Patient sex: M
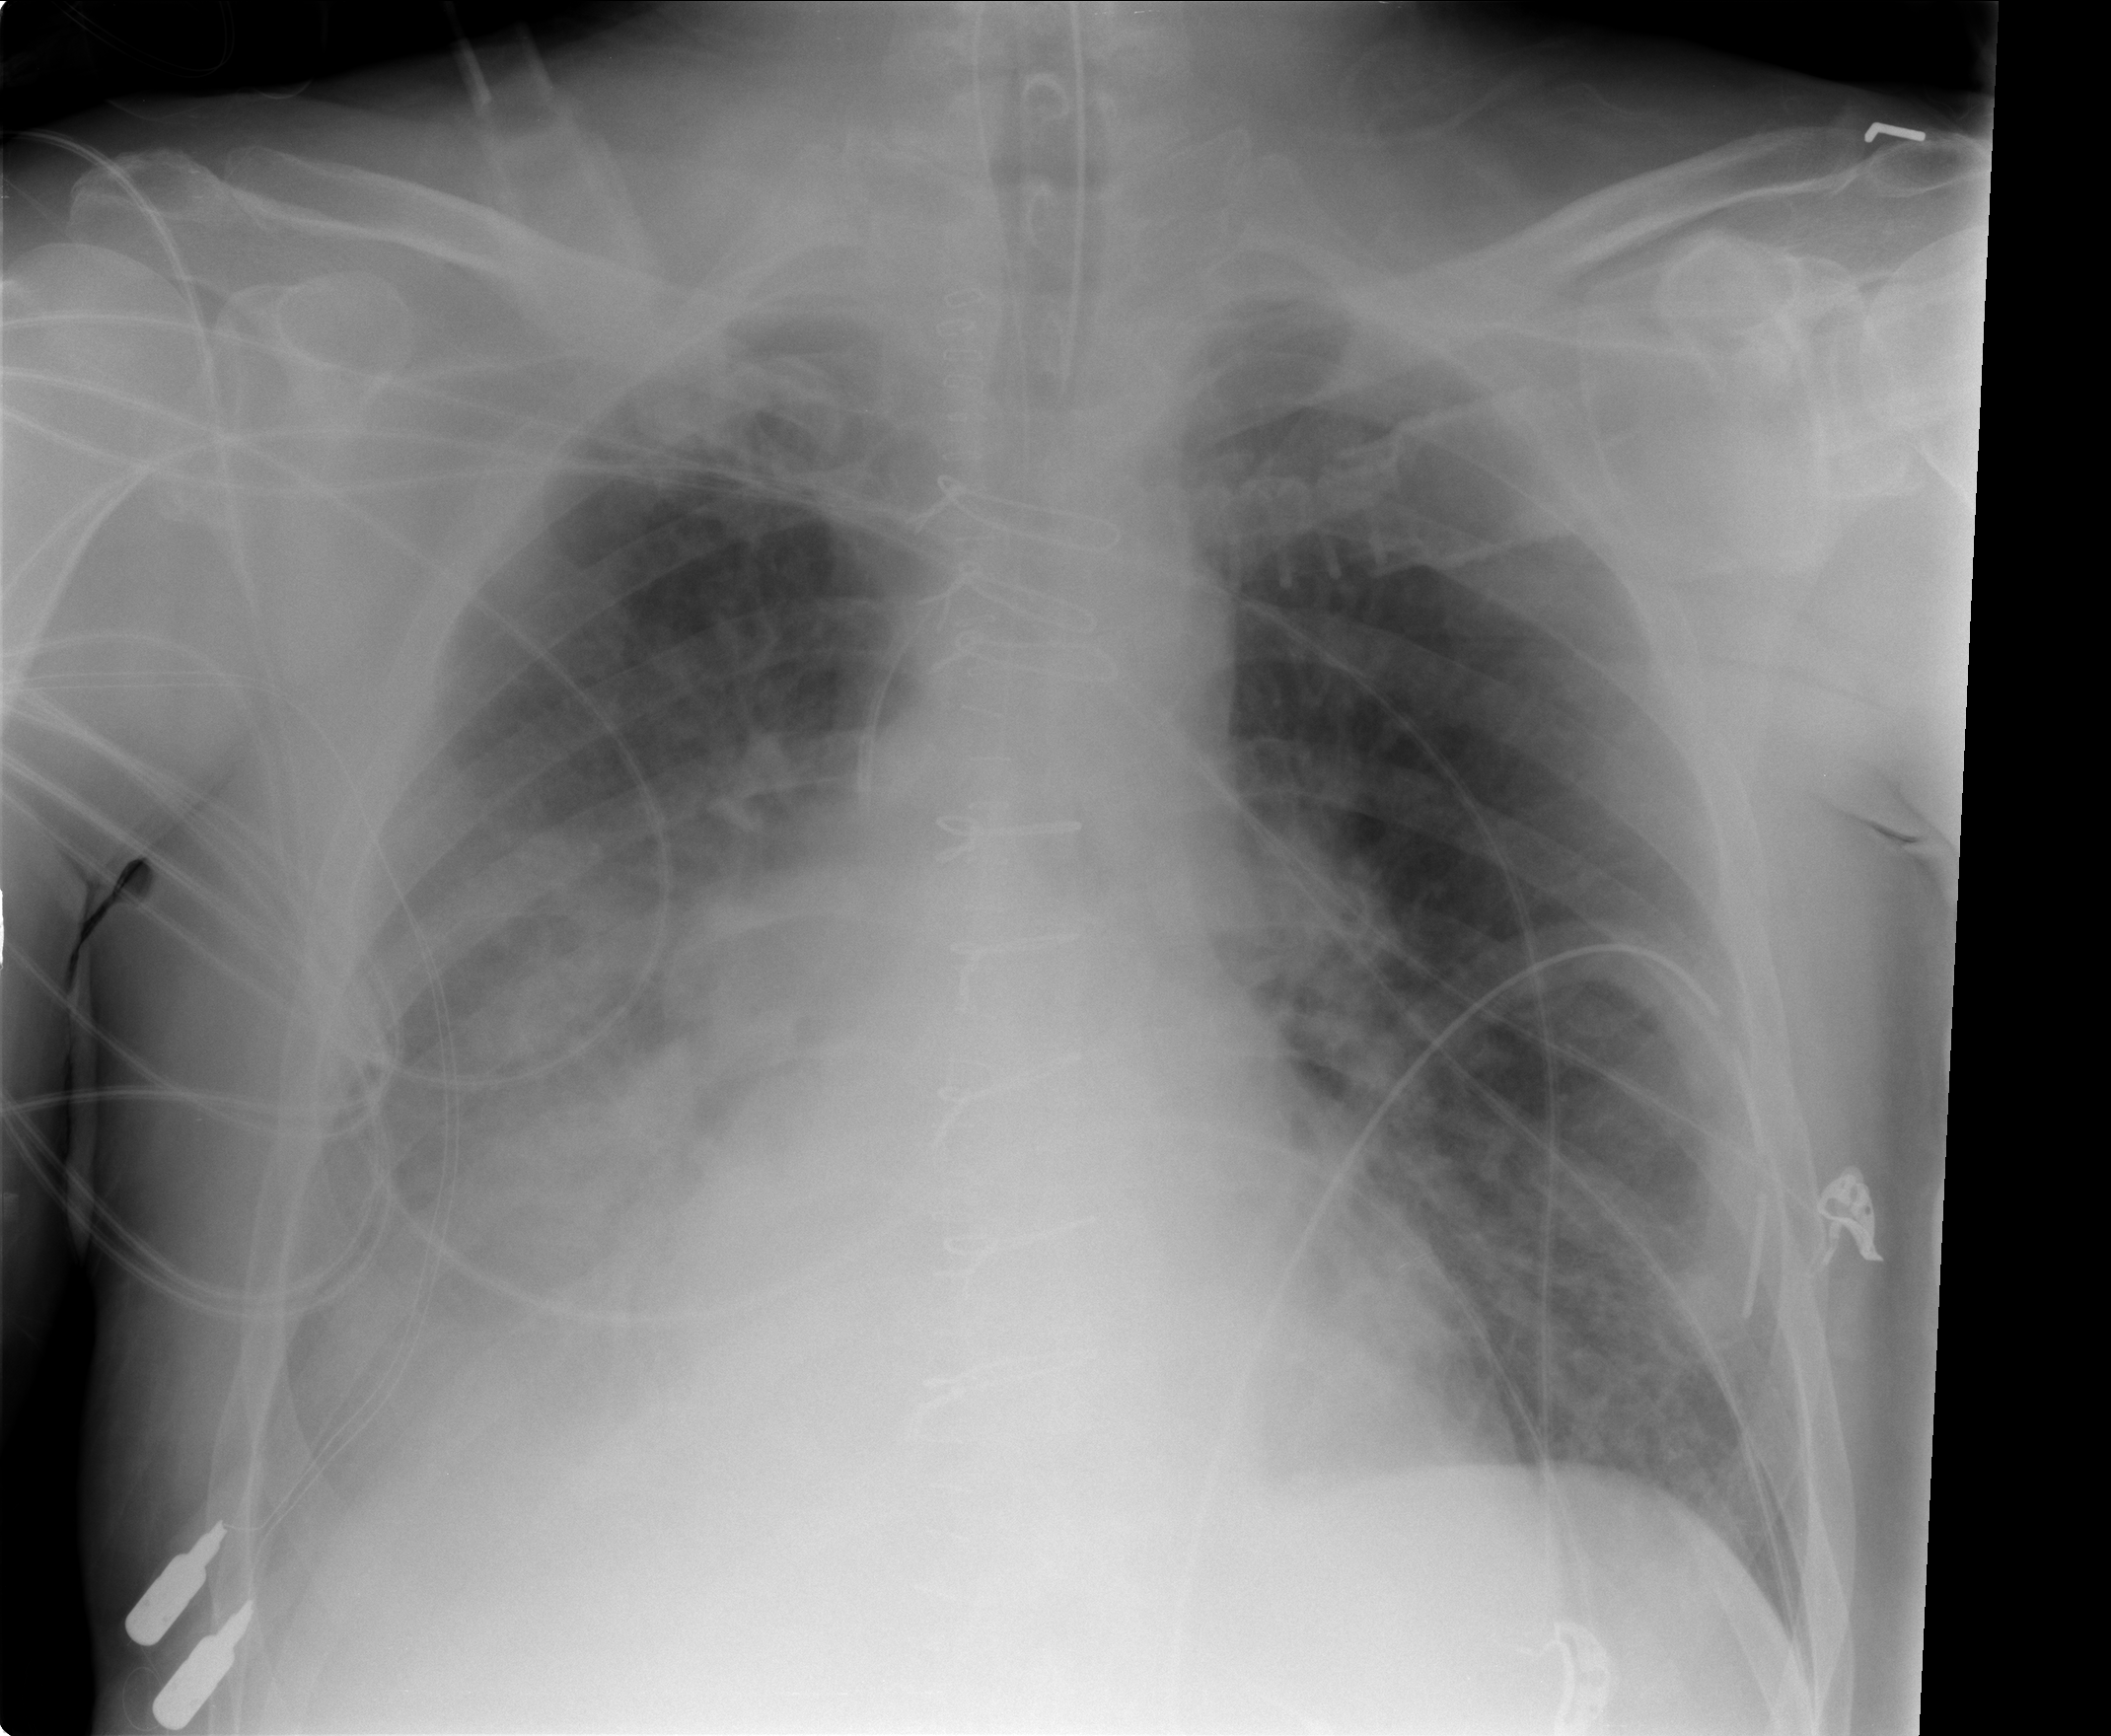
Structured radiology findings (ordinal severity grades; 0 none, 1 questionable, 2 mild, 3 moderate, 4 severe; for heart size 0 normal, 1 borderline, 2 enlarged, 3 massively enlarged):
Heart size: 0
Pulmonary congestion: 2
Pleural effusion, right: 2
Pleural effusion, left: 0
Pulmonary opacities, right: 3
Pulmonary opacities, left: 2
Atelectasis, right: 3
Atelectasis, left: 2